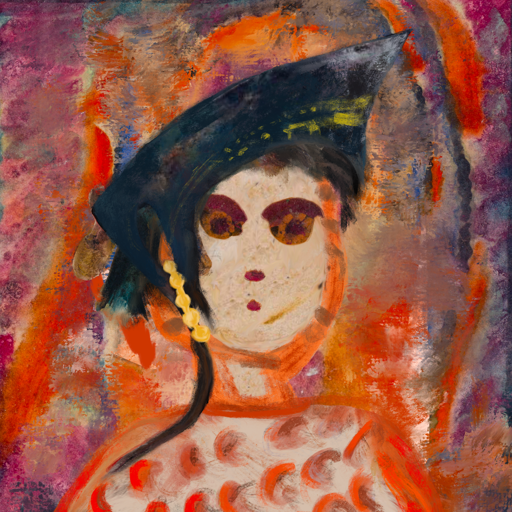
Background: Experience, Head And Neck Front: Rupkatha, Face Front: Doll, Bust: Rupkatha, Hair Front: Pipe, Head Accessory: Irani, Second Necklace: Blank, Necklace: Blank, Baby: Blank